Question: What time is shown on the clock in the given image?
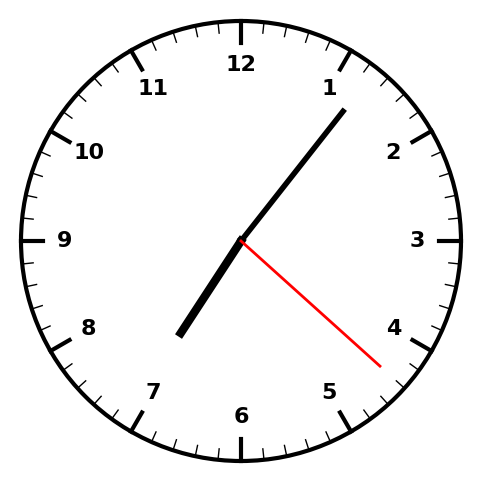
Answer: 07:06:22